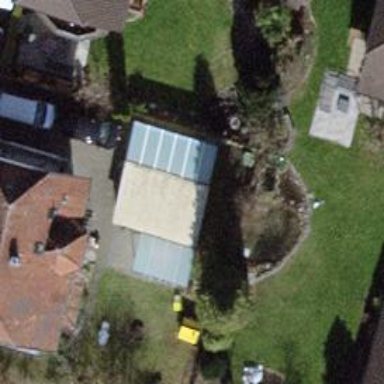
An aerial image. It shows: Garage.